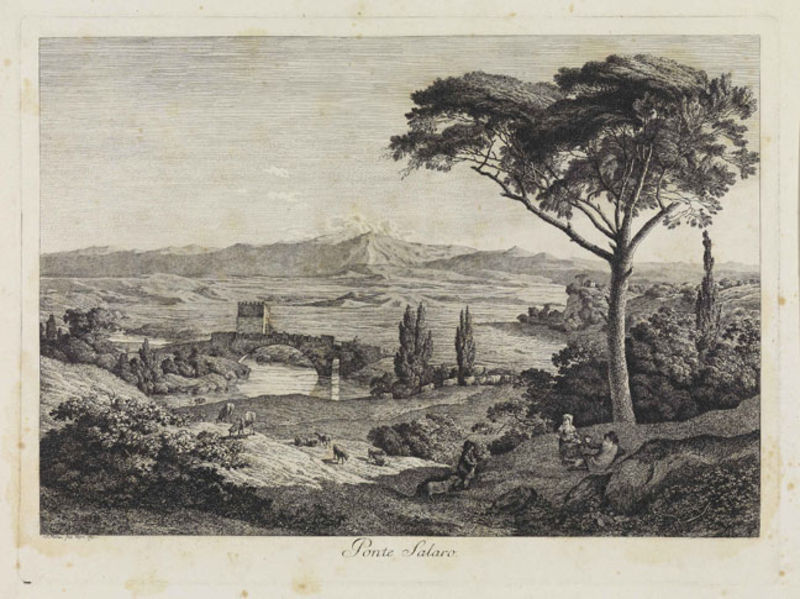
Titel: Rom: Ponte Salario
Künstler: Jacob Wilhelm Mechau
Standort: Karlsruhe
Institution: Staatliche Kunsthalle Karlsruhe
Schlagwörter: baum, berg, felsen, himmel, mann, meer, schatten, wasser, wolken, bäume, fluss, frauen, landschaft, menschen, see, frau, schwarz, zeichnung, ausblick, gras, haus, tier, tiere, wiese, leute, mensch, bach, baumstamm, ebene, feld, ferne, horizont, hügel, kühe, spiegelung, stamm, strauch, vieh, weide, brücke, busch, büsche, gebüsch, gewässer, sträucher, paar, blatt, person, pflanzen, tal, wald, esel, turm, zypressen, aussicht, schrift, papier, ruhen, bogen, italien, schuhe, berge, gebirge, grafik, graphik, grasen, herde, picknick, rast, bogenbrücke, rinder, schaf, burg, weiden, vulkan, zypresse, druck, lithographie, radierung, stich, text, bleistift, nadelbaum, baumgruppe, wanderer, fressen, laubbäume, mannfrau, hügeö, zeder, pinie, laib, gestrüpp, mediterran, postkarte, kupferstich, lämmer, schafe, hirte, hirten, schäfer, äsen, ziege, baumgruppen, mäander, legende, pastorale, piknik, ponte, oliven, olivenbäume, hirt, seriendruck, ätna, brückenhaus, bucolisch, g, #menschen, ausscht, ponte salaro, blick ins tal, pointe, salaro, flaus, schirmföhre, busch], hi mel